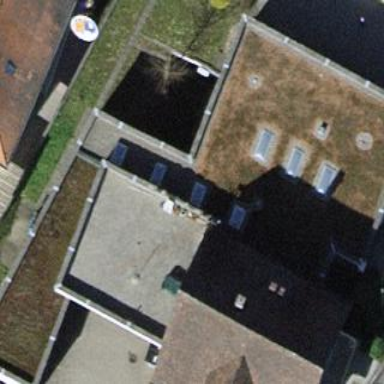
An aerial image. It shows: Post office building.